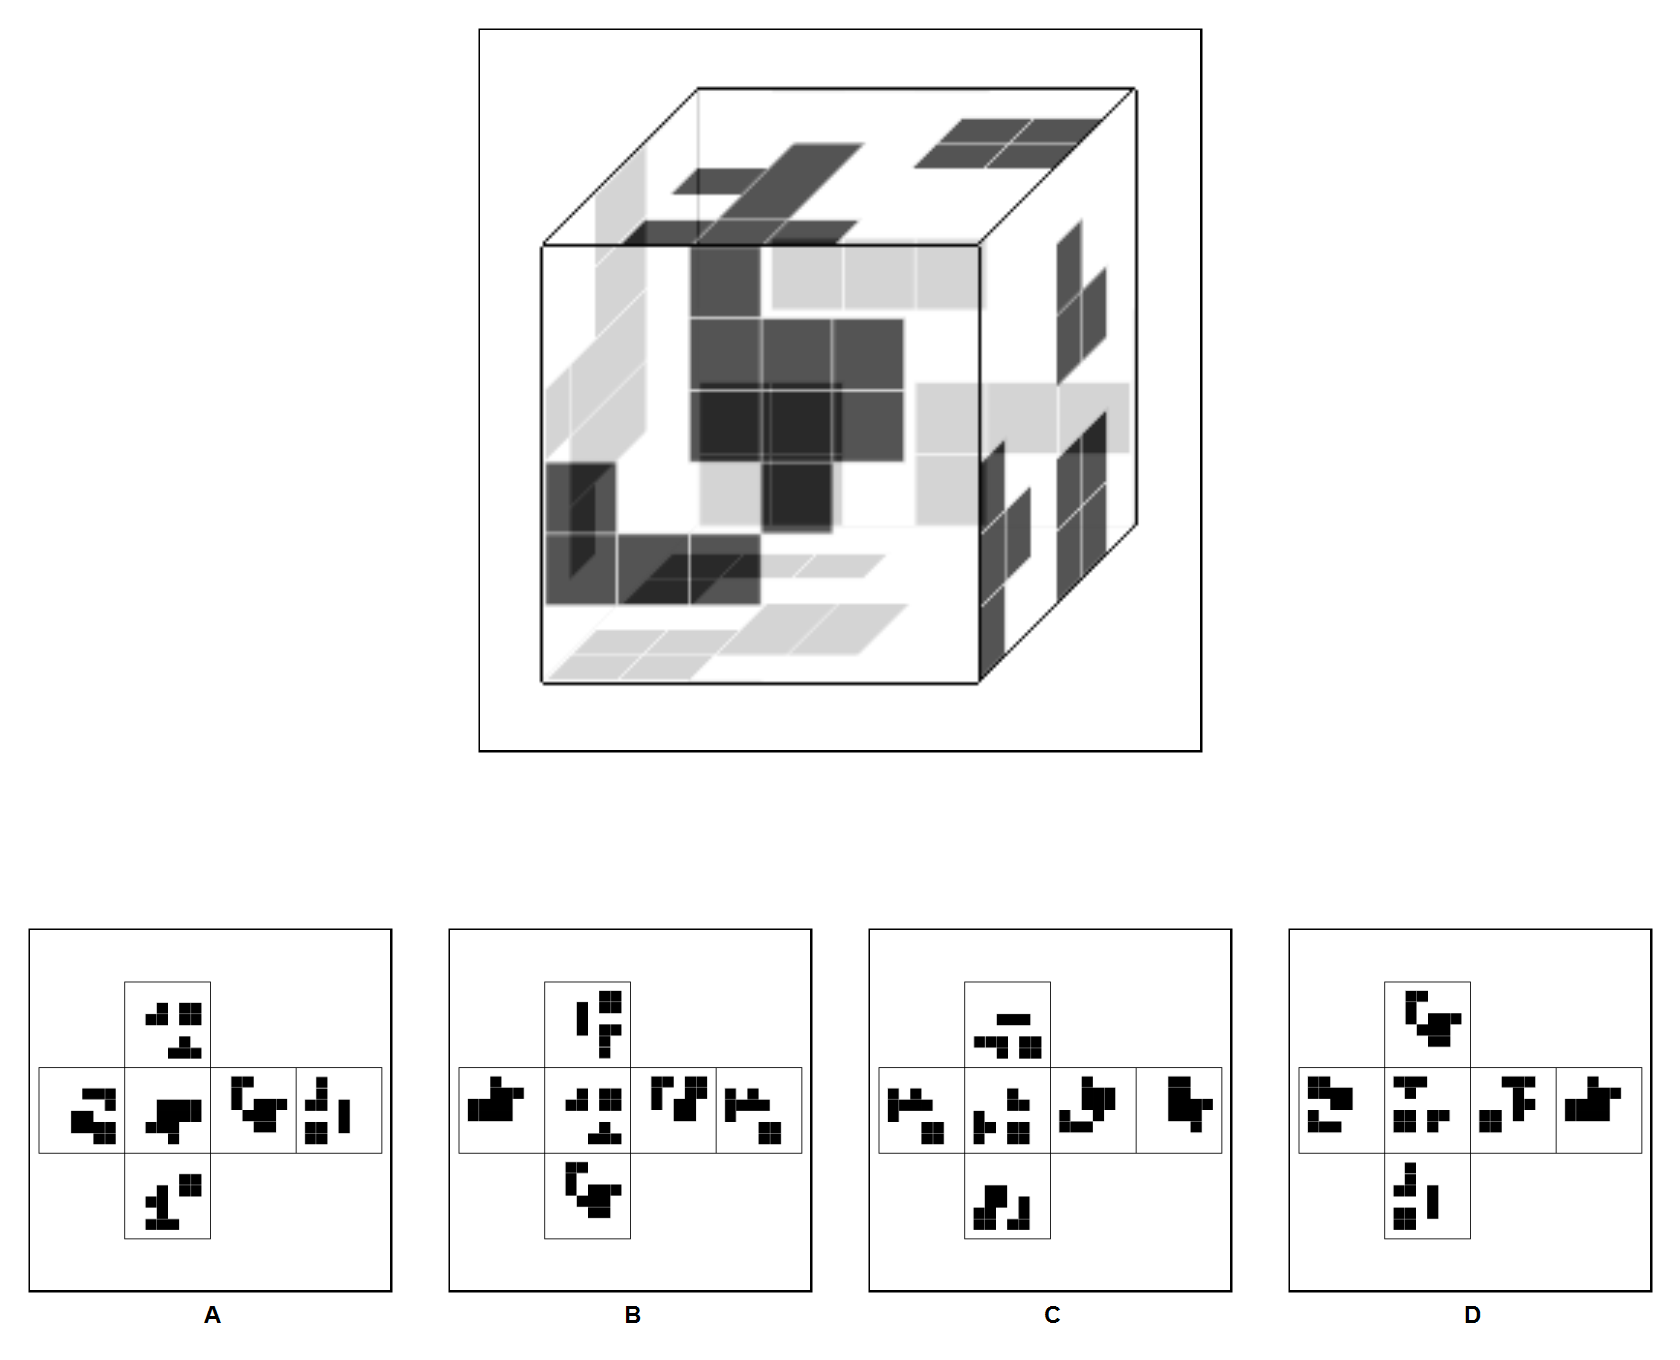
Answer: D